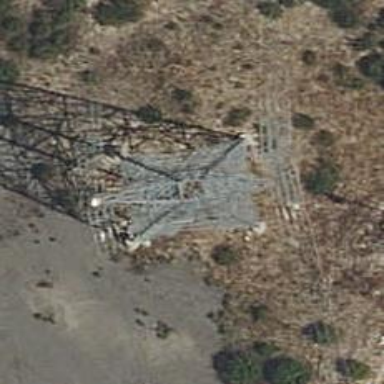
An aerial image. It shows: Power tower.